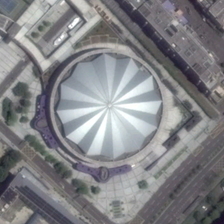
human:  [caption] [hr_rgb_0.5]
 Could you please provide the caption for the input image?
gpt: several buildings are around a center building .

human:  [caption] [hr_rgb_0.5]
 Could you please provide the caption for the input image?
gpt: several buildings are around a center building .

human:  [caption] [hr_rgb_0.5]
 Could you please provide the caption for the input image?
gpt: several buildings are around a center building .

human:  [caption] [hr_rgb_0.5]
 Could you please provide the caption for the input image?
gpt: several buildings are around a center building .

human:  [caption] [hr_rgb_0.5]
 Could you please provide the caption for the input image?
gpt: several buildings are around a center building .